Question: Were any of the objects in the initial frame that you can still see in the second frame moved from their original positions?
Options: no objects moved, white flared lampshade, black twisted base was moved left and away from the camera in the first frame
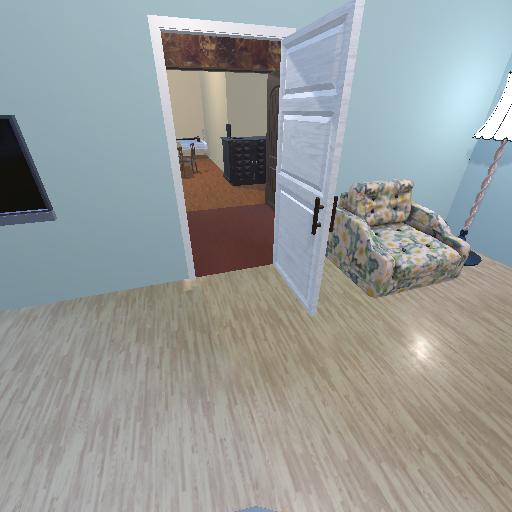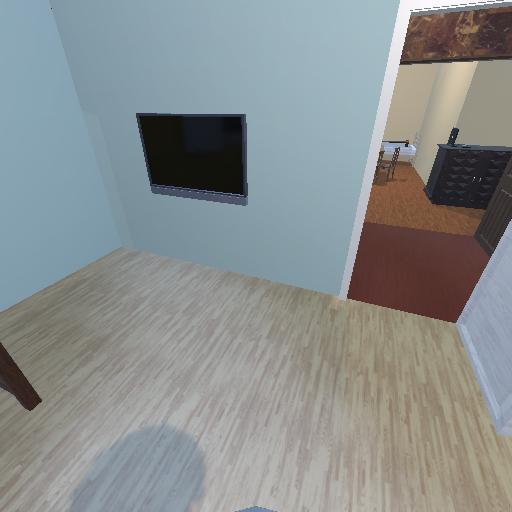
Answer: no objects moved